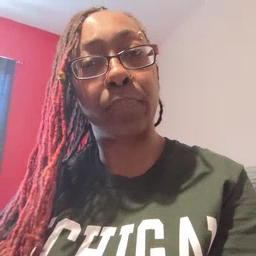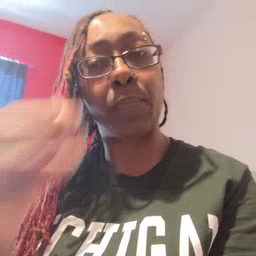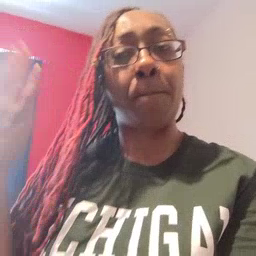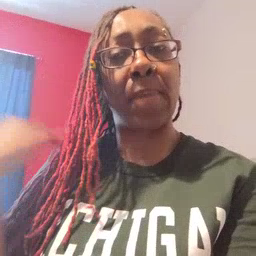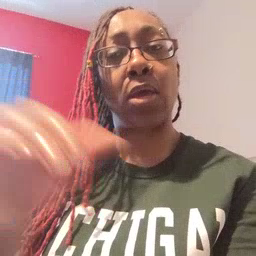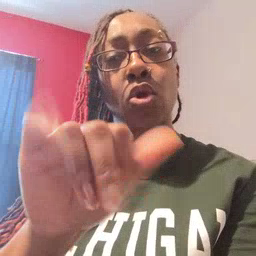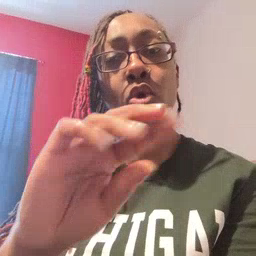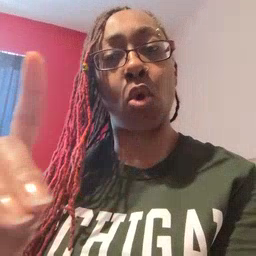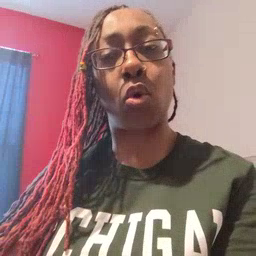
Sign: backyard